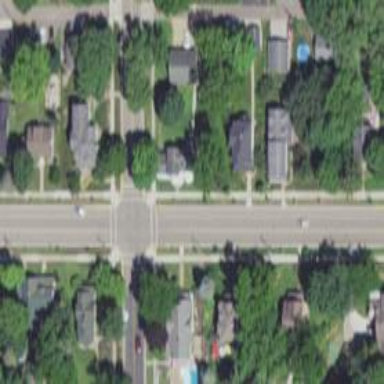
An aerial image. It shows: Residential road with separate asphalt sidewalk.